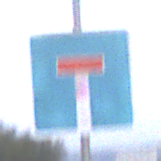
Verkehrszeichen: Sackgasse
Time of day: SunriseSunset
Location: Outdoor (Suburban)
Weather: Clear
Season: NotSpecified
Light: Natural